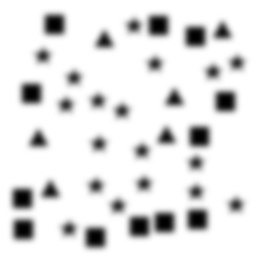
Squares: 12
Triangles: 6
Stars: 18
Total shapes: 36